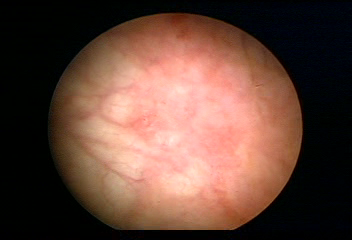
Modality: WLC
Class: Normal mucosa
Bladder cancer association: No